Question: I have a server on eb (running a tomcat application), I also have a CloudFront cache setup to cache duplicate requests so that they dont go to the server.
I have two behaviours set up
'''
/artist/search
/Default(*)
'''
and Default(*) is set to:
'''
Allowed Http Methods :GET,PUT
Forward Headers :None
Headers :Customize
Timeout :84,0000
Forward Cookies :None
Forward Query Strings :Yes
Smooth Streaming :No
Restricted View Access:No
'''
so there is no timeout and the only thing it forwards are queries strings
Yet I can see from looking at the localhost_access_log file that my server id receiving duplicate requests:
'''
127.0.0.1 - - [22/Apr/2015:10:58:28 +0000] "GET /artist/cee3e39e-fb10-414d-9f11-b50fa7d6fb7a HTTP/1.1" <PHONE>
127.0.0.1 - - [22/Apr/2015:10:58:29 +0000] "GET /artist/cee3e39e-fb10-414d-9f11-b50fa7d6fb7a HTTP/1.1" <PHONE>
127.0.0.1 - - [22/Apr/2015:10:58:38 +0000] "GET /artist/cee3e39e-fb10-414d-9f11-b50fa7d6fb7a HTTP/1.1" <PHONE>
'''
I can also see from my CloudFront Popular Objects page there are many objects that hit sometimes and miss sometimes including these artist urls, I was expecting only one miss and there all the rest to be hits

Why would this be ?
Looking more carefully it seems (although not sure about this) that less likely to be cached as the size of the artist page increases, but extra weirdly even if the main artist page is larger it also seems to reget everthing referenced in that page such as icons (pngs) but not when the artist page is small. This is the worst outcome for me because it is the large artist pages that need more processing to create on the server - this is why I using cloudfront to try and avoid the recreation of these pages in the first place.
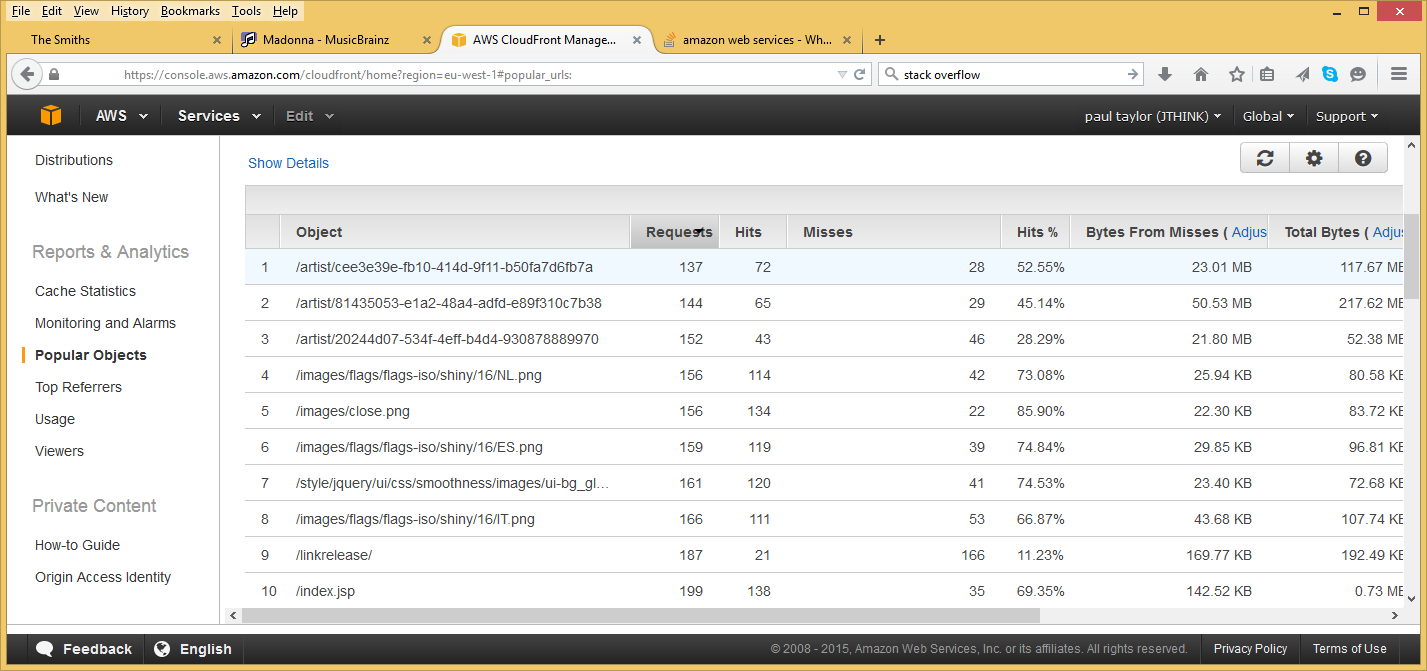
Answer: What you are seeing is a combination of two reasons:
1. Each individual CloudFront POP requests object separately, so if your viewers are in different locations you can expect multiple queries to your origin server (and they will be misses)
2. I'm not sure about report date range you are looking at, but CloudFront eventually evicts less popular objects to make room in cache for new objects